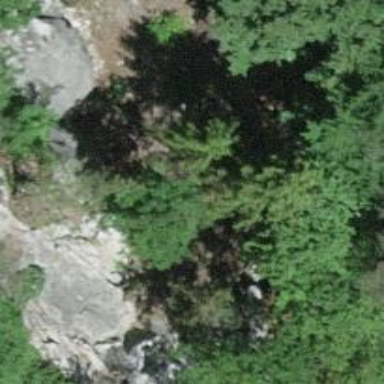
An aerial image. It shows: Landscape of bare rock.